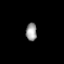
Tissue: prostate
Cell type: Fibroblasts
Senescence score: 0.7405
Nuclear area (px): 190
Mean DAPI intensity: 154.589